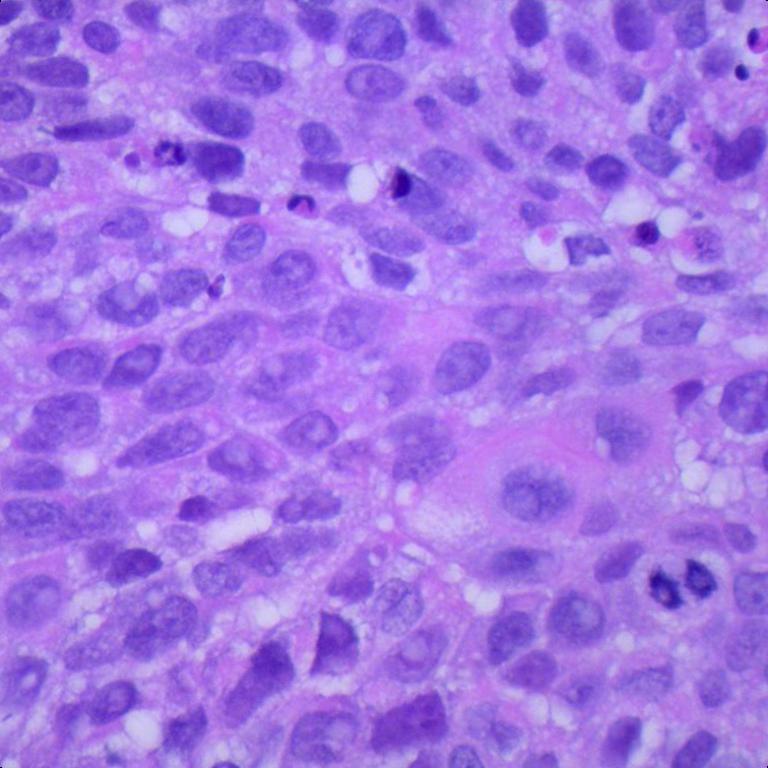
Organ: lung
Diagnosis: squamous carcinomas